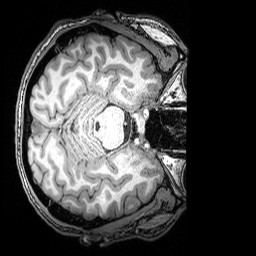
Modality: T1w
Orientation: axial
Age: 27
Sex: male
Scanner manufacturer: siemens
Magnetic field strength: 3 T
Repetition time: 2.53 s
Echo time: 0.00388 s